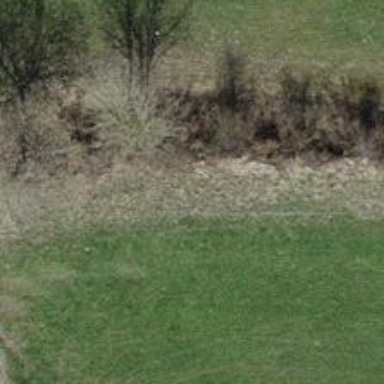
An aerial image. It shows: Hedge barrier.